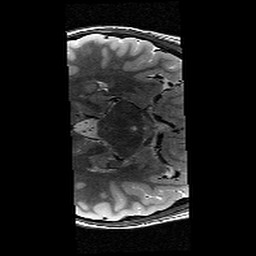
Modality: T2w
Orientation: axial
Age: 13
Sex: female
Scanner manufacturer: siemens
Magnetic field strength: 3 T
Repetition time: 9.23 s
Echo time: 0.067 s